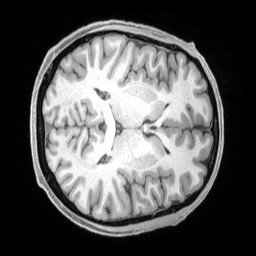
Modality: T1w
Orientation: axial
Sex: male
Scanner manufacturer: siemens
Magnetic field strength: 3 T
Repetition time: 2.4 s
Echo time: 0.00222 s